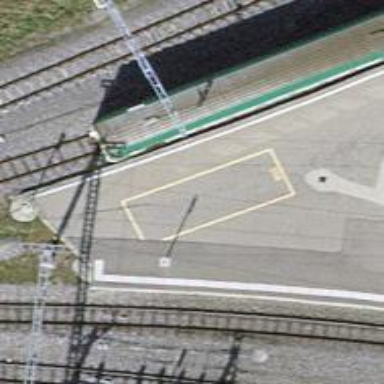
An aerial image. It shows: Railway station that also serves as public transport station.